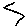
Label: zigzag